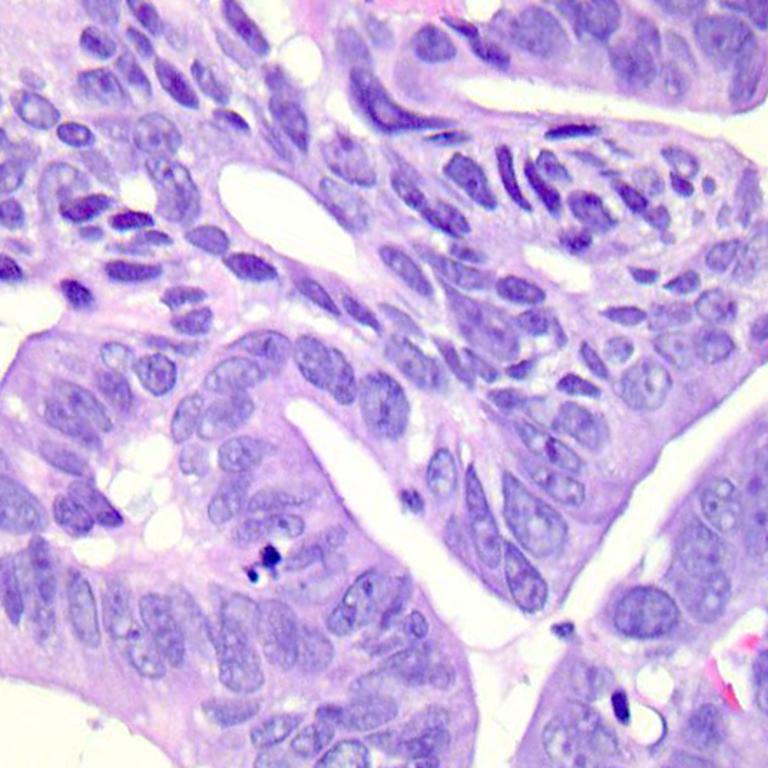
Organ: colon
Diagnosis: adenocarcinomas